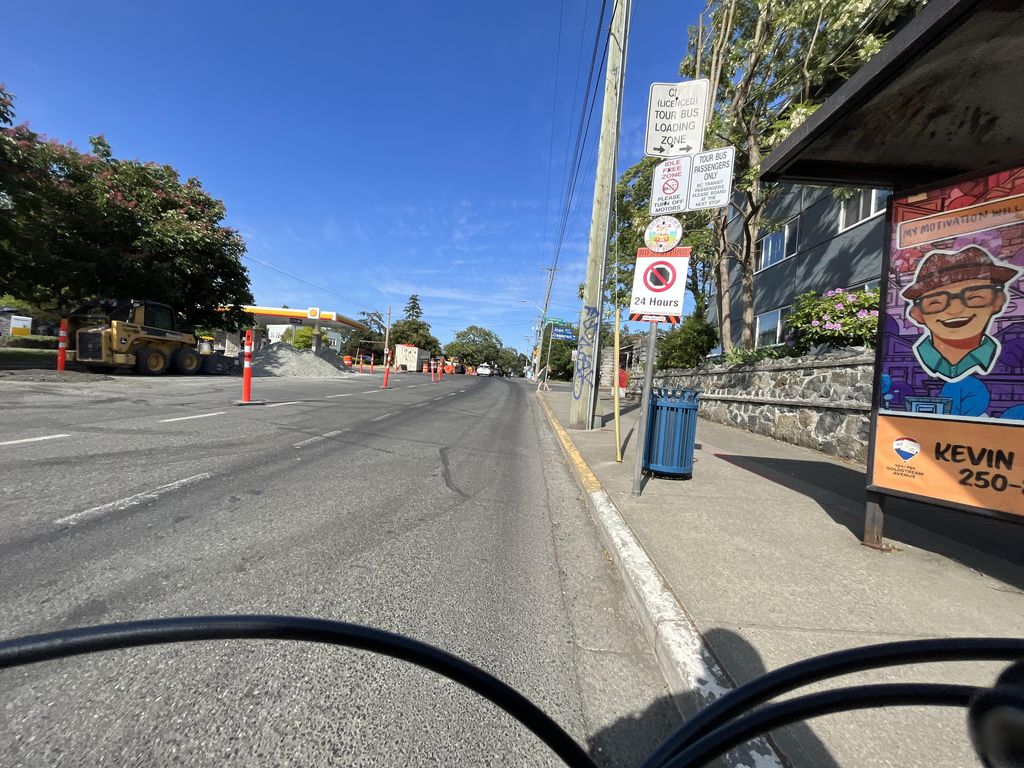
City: victoria